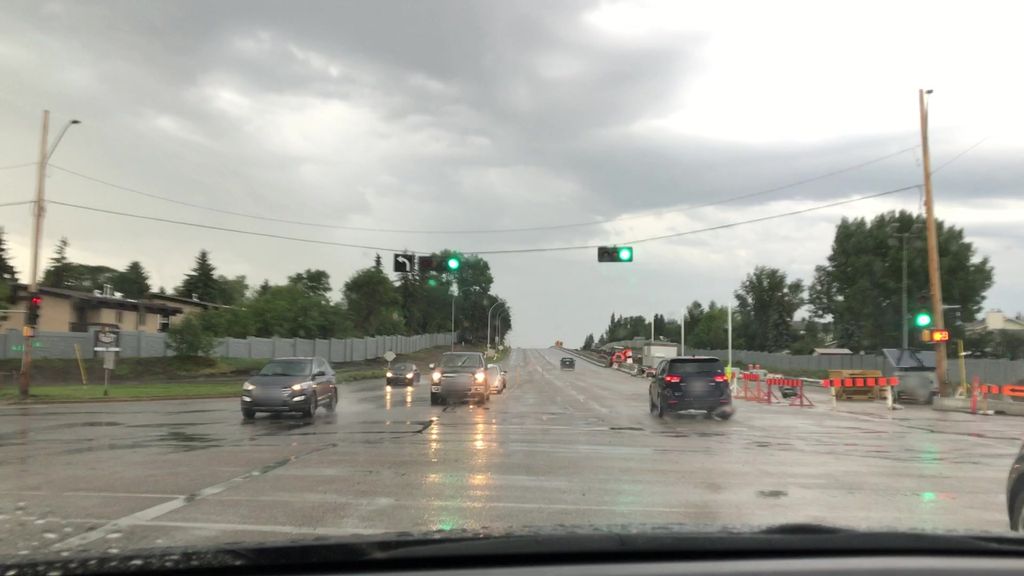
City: edmonton